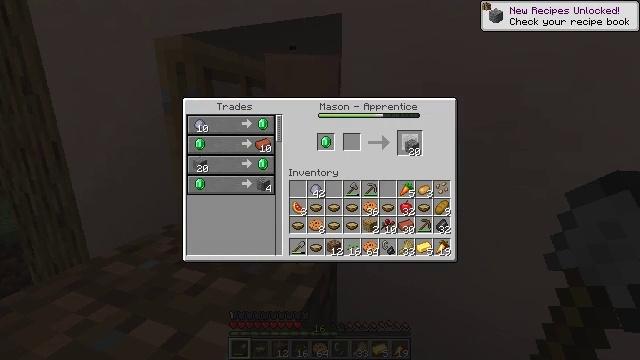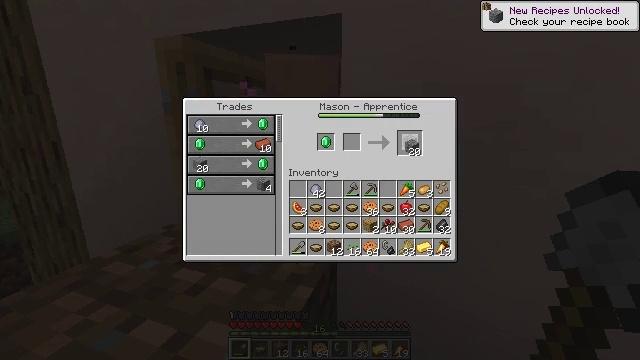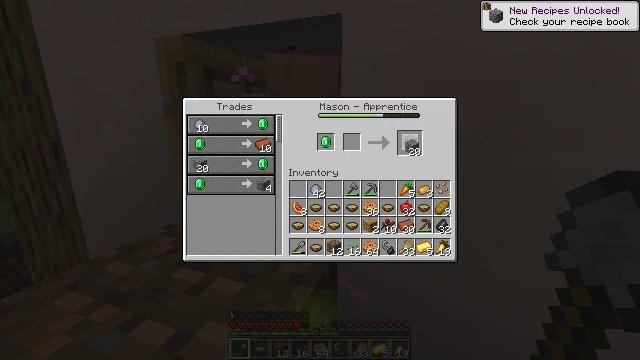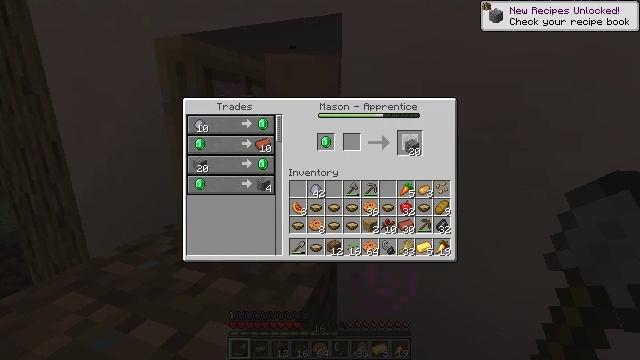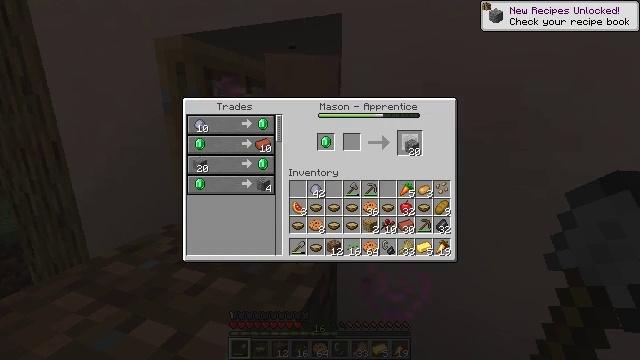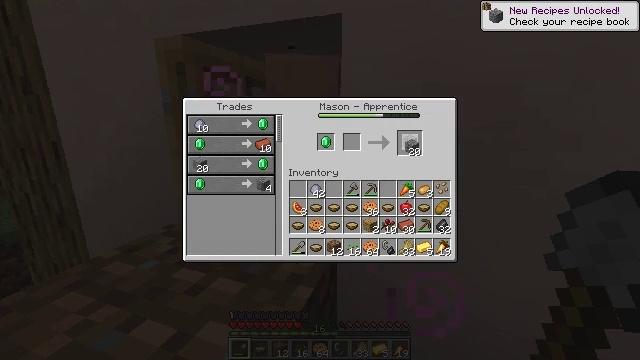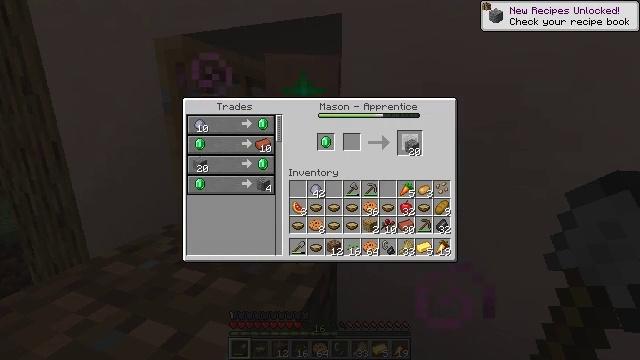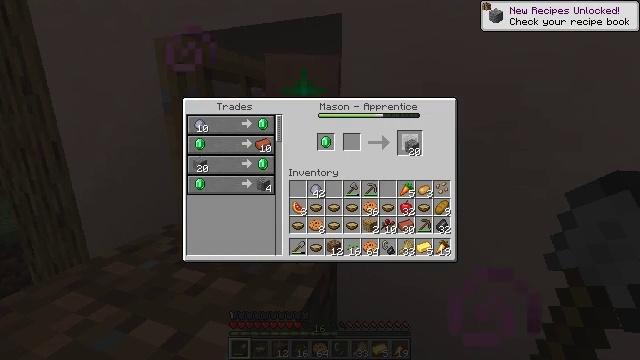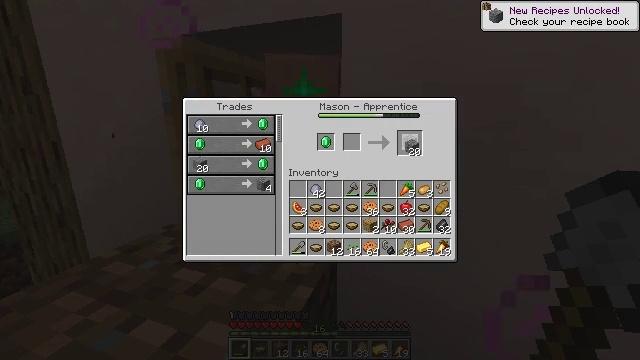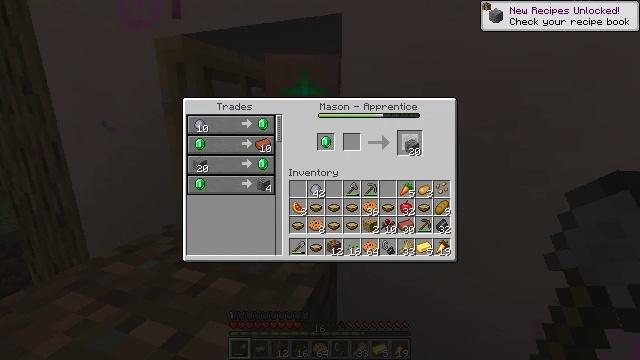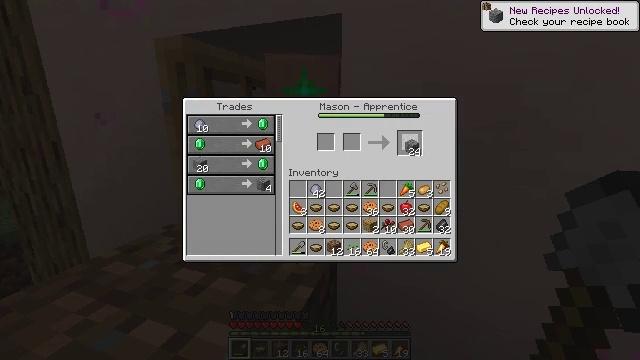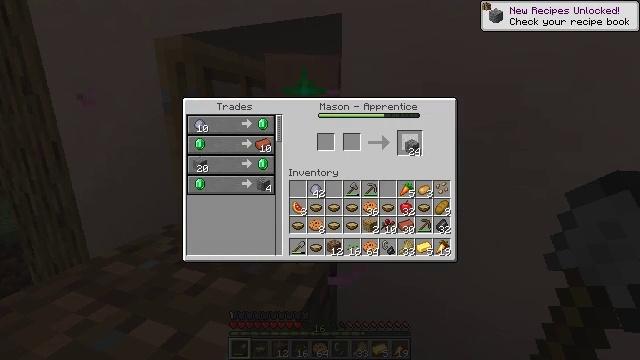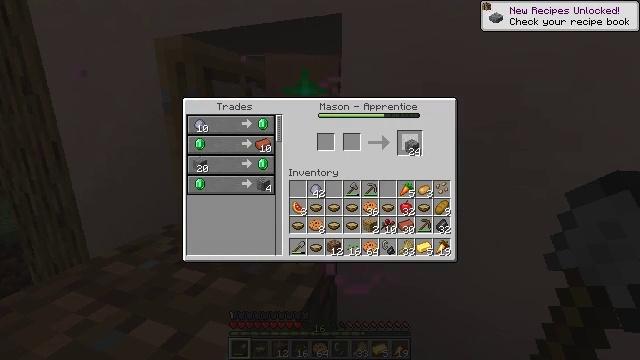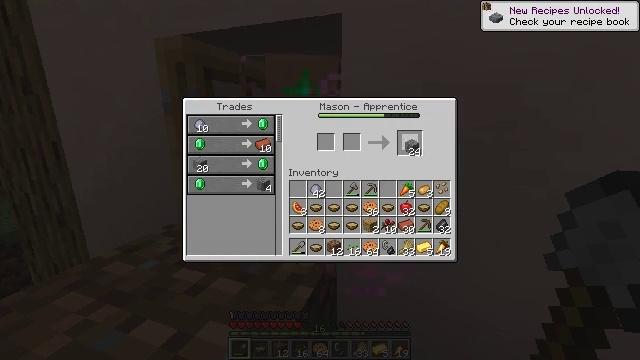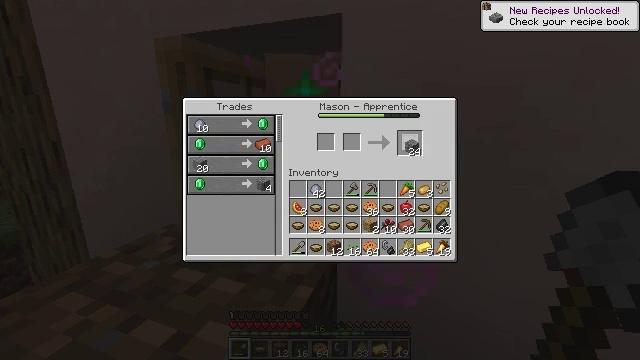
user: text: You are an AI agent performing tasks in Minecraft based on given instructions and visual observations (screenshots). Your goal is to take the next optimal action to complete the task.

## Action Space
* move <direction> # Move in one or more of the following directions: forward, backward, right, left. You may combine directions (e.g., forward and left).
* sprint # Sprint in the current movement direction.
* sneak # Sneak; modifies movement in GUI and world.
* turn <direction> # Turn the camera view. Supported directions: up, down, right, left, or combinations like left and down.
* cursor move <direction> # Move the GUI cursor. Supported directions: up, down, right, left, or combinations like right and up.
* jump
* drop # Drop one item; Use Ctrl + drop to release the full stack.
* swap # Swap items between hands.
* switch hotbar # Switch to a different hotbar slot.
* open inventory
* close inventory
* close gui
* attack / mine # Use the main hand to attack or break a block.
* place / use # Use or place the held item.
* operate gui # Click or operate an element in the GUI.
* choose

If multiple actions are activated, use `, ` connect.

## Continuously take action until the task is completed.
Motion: motion action
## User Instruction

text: Craft chiseled stone bricks.
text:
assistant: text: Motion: no_op
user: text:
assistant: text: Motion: no_op
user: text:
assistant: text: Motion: no_op
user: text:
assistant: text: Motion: no_op
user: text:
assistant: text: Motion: no_op
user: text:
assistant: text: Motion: no_op
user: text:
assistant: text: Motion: no_op
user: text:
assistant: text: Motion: operate gui
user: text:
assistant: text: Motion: operate gui
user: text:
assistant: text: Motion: no_op
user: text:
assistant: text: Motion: no_op
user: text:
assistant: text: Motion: no_op
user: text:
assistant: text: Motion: no_op
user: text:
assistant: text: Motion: no_op
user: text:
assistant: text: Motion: no_op